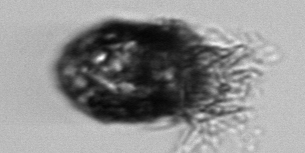
Label: Stenosemella_pacifica